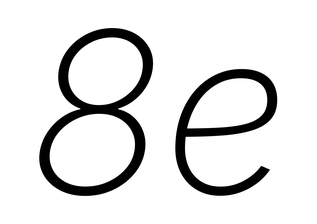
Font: Inter-Italic_ExtraLight_Italic